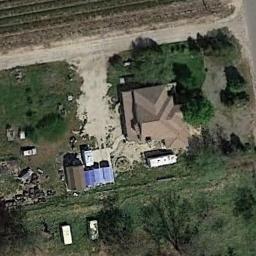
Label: sparse_residential